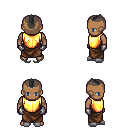
a pixel art fantasy rpg character, male body template, human, dark skin, gold chest armor, robe skirt, gray short mohawk hairstyle, metal gloves, white slippers, four views (front, back, left, right), 2x2 character sprite sheet, small pixel art, hard edges, no anti-aliasing